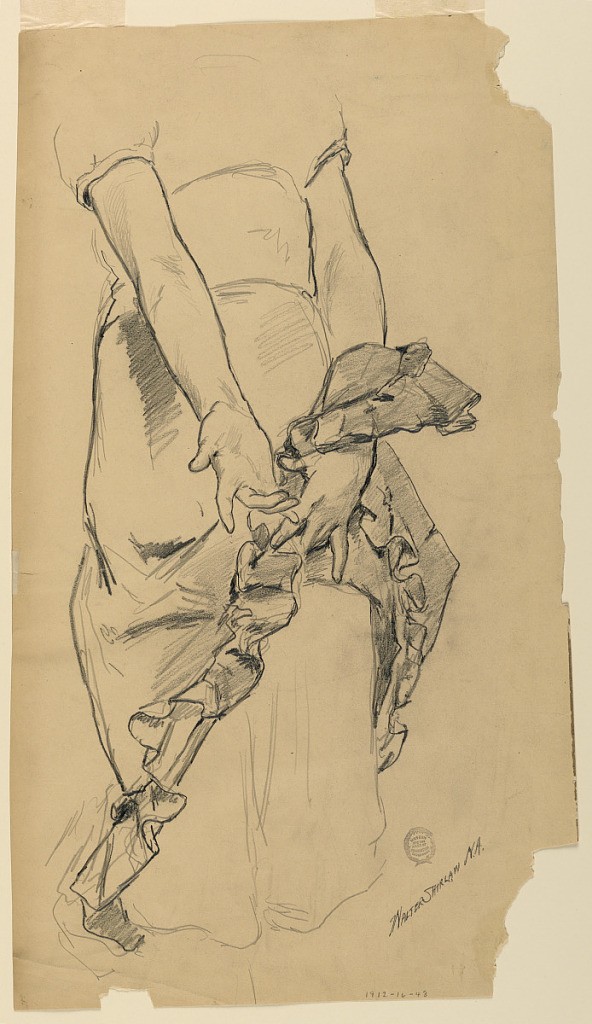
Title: Study of a Woman
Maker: Walter Shirlaw, American, b. Scotland, 1838–1909
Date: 1875–80
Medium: Black crayon and graphite on paper
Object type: Drawing
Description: A woman is shown frontally, up almost to her shoulders. Her left hand holds the hem of her upper skirt, her right hand is shown from the palm.